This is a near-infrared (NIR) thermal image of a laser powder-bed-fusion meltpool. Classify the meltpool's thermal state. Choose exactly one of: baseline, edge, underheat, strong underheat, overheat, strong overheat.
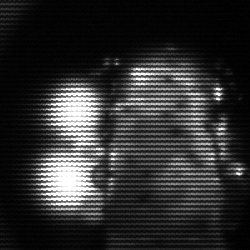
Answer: strong underheat